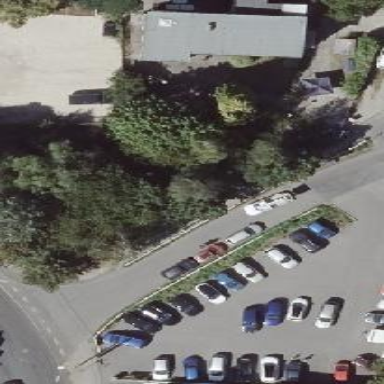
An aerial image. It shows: Parking area with park and ride facility. The surface of the parking area is designated for this purpose.